Aerial crown-view tile of a tropical tree (Barro Colorado Island, Panama), acquired 20250818:
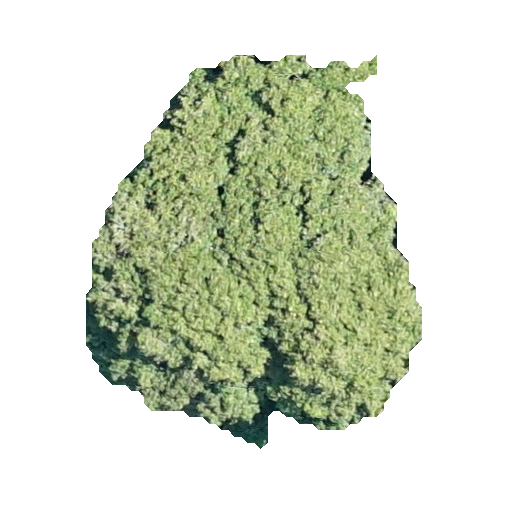
Species: Prioria copaifera
GBIF accepted scientific name: Prioria copaifera
Crown area: 137.173 m²